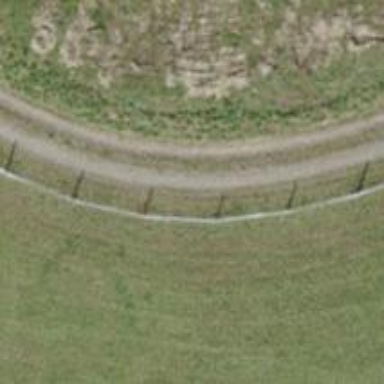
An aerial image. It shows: Gravel track with grade 2 tracktype.